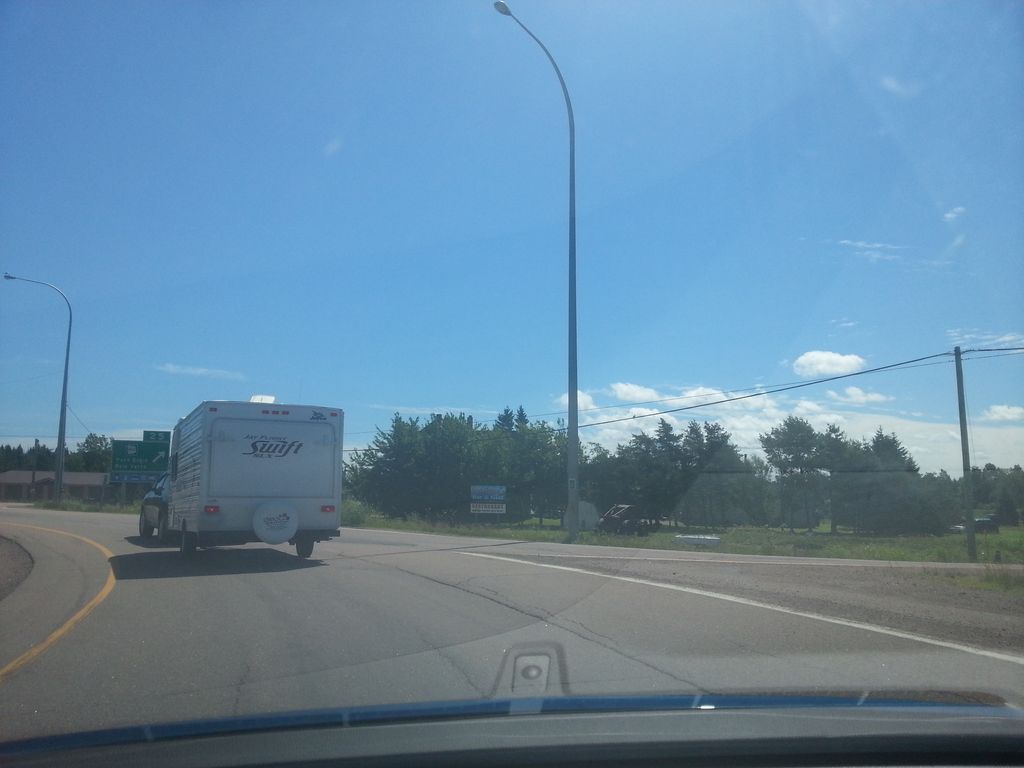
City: charlottetown